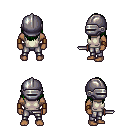
a pixel art fantasy rpg character, male body template, human, dark skin, white sleeveless shirt, metal pants, green long hairstyle, metal helm, leather bracers, dagger, four views (front, back, left, right), 2x2 character sprite sheet, small pixel art, hard edges, no anti-aliasing